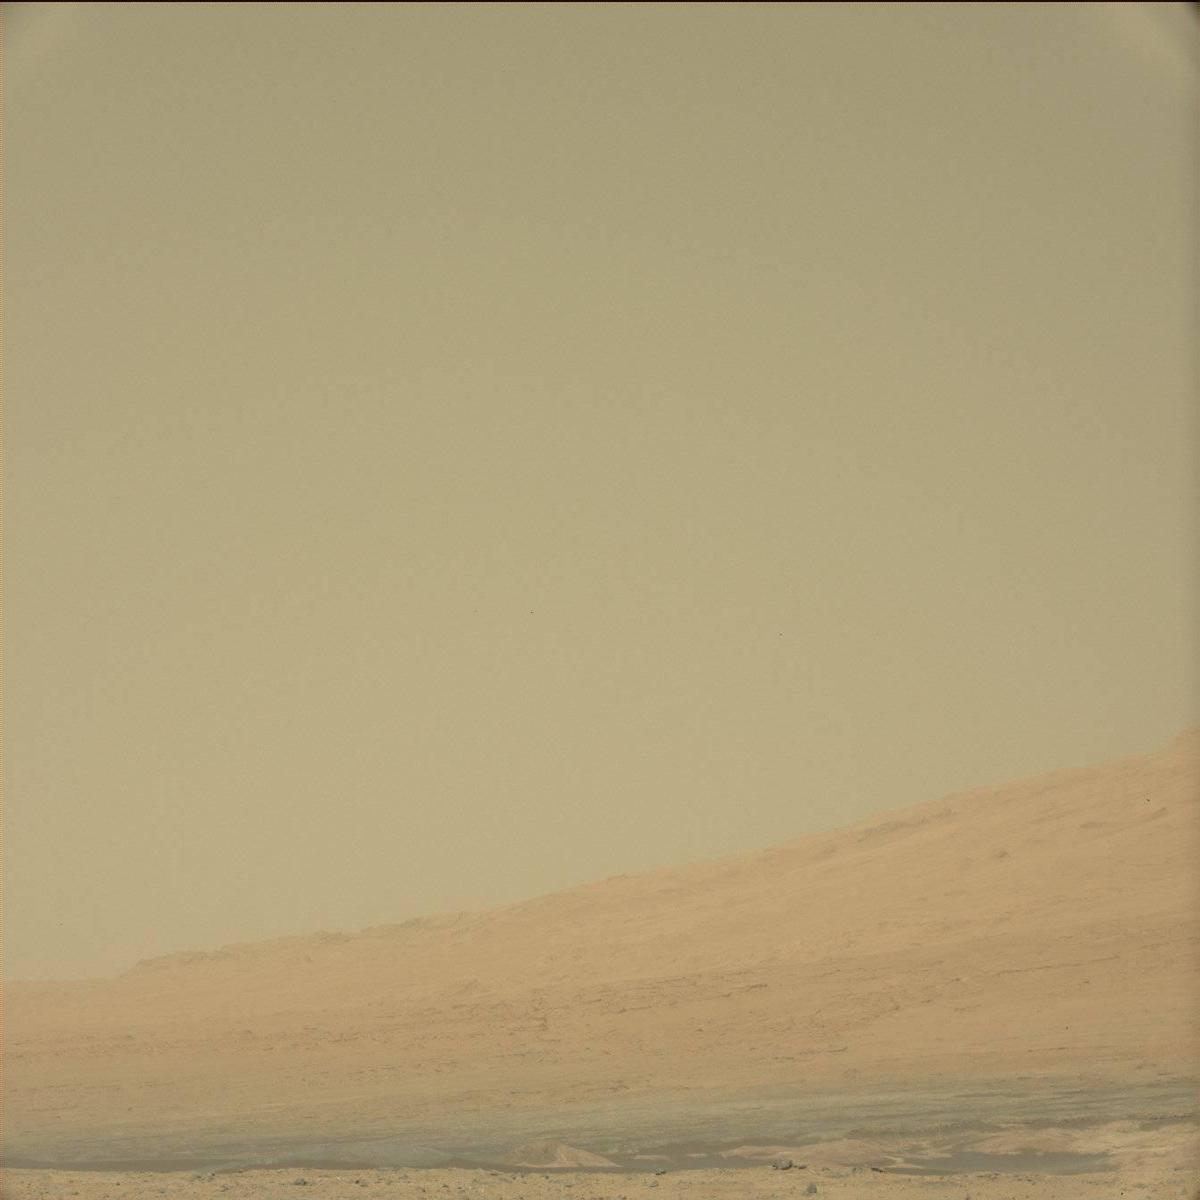
Terrain classes present: Bedrock, Ridge, Sand / Soil, Sky